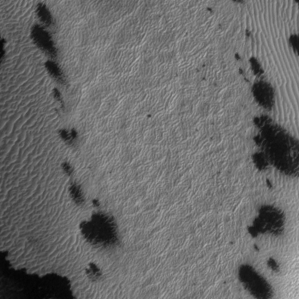
Label: frost